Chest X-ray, AP view. Patient: 52 years old, sex M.
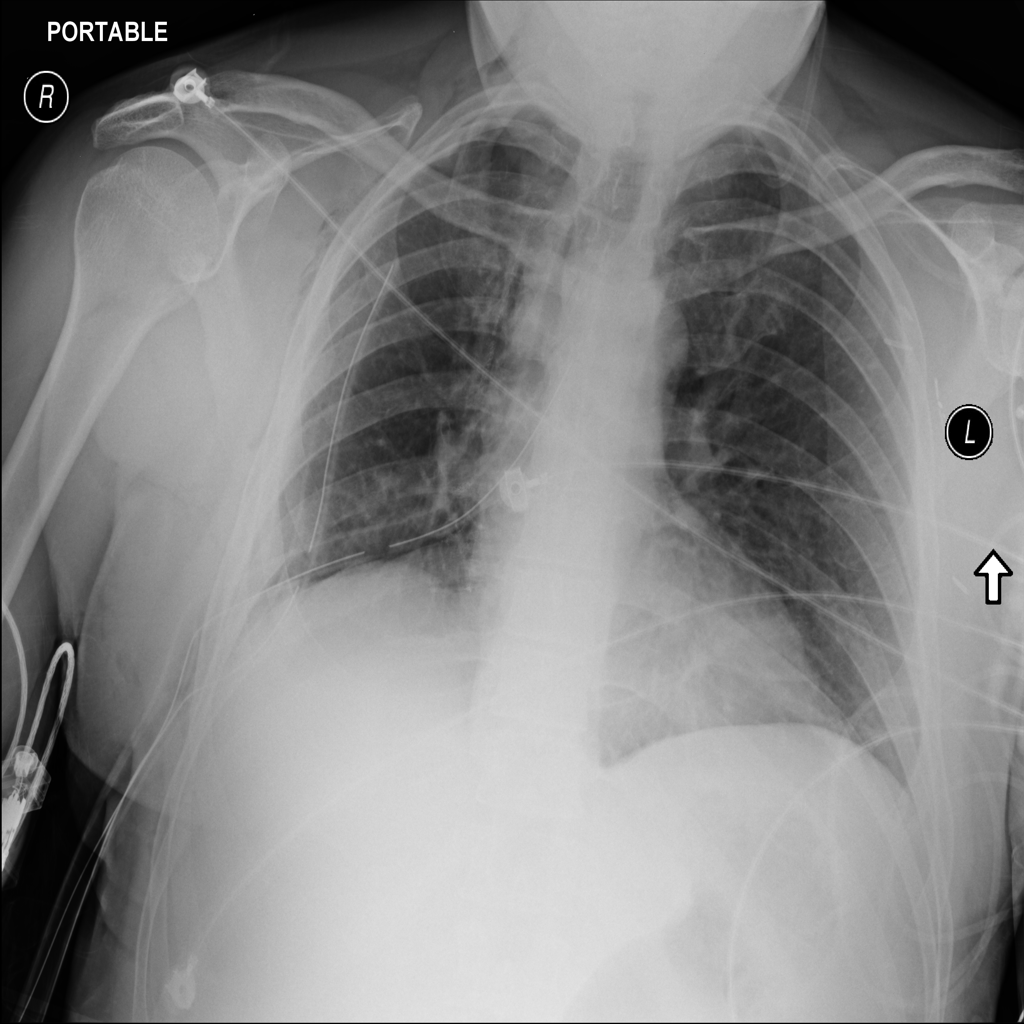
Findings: Emphysema